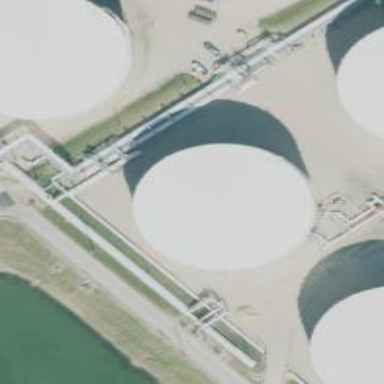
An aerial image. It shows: Storage tank building.